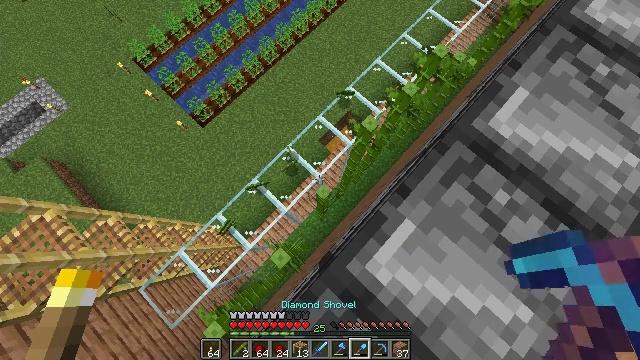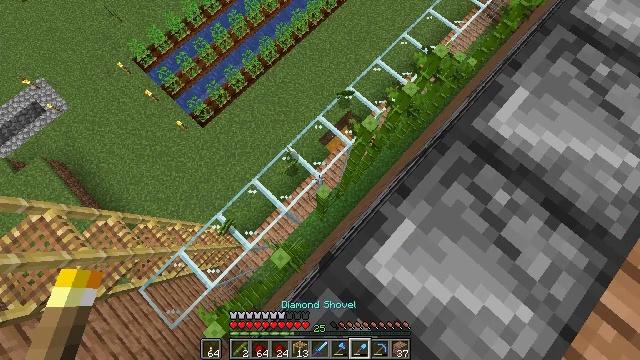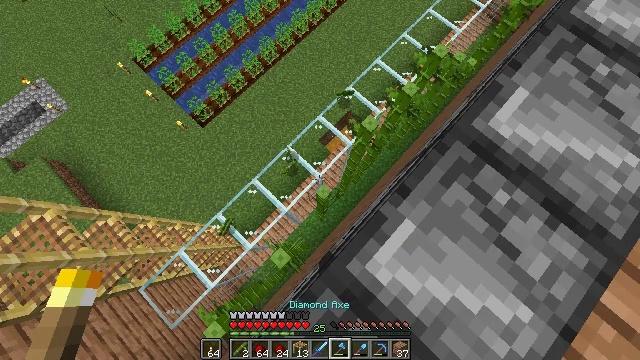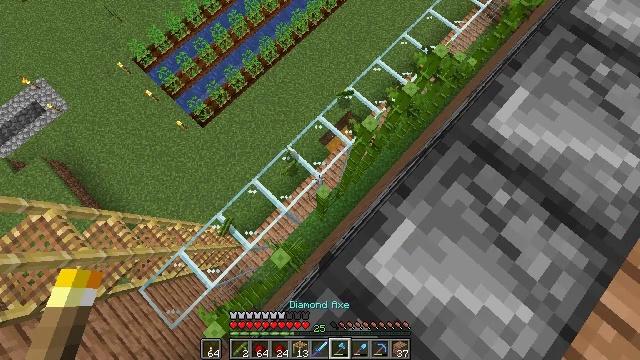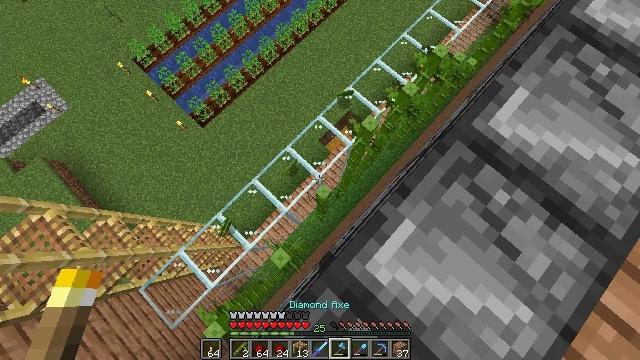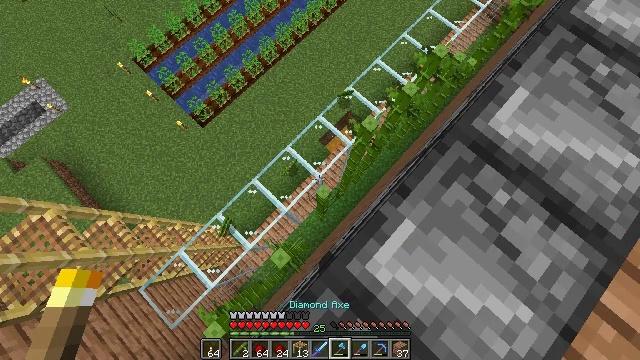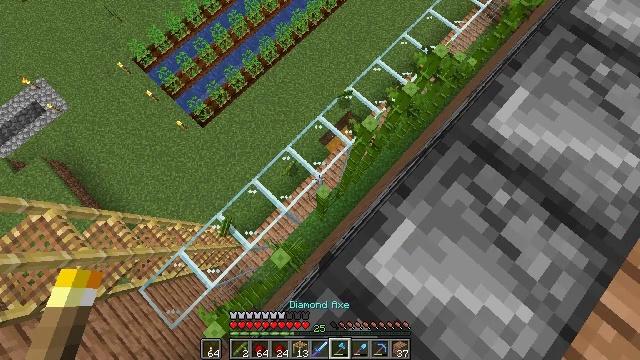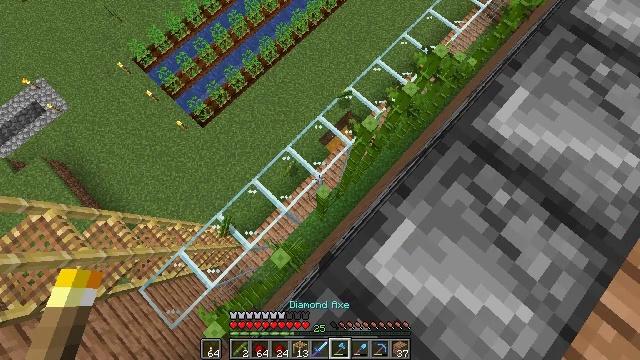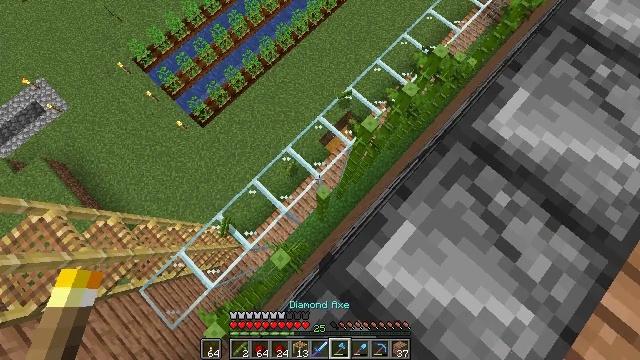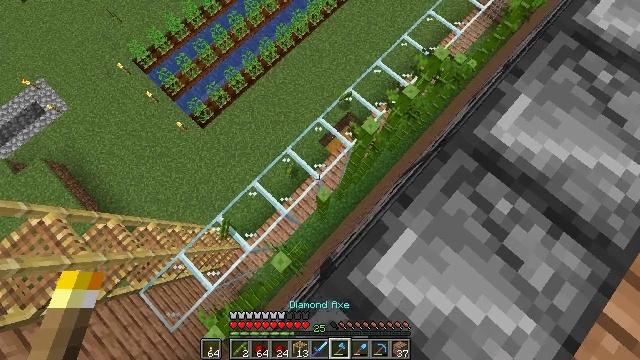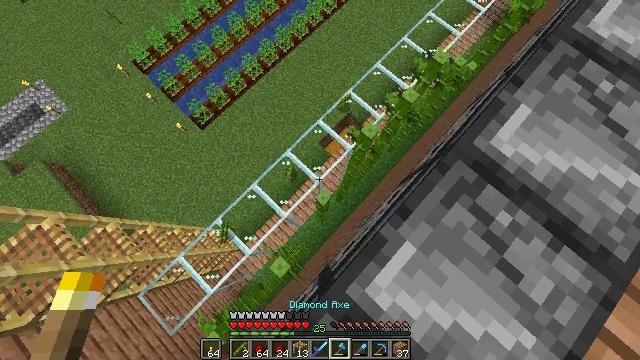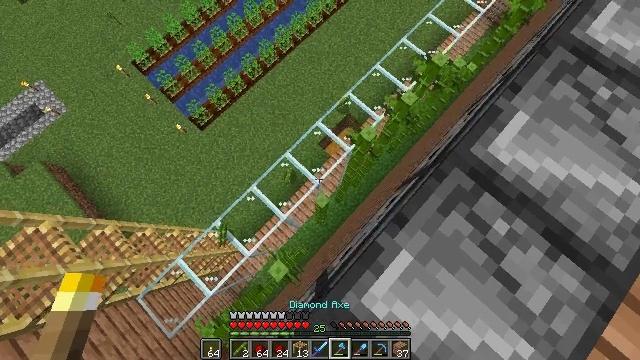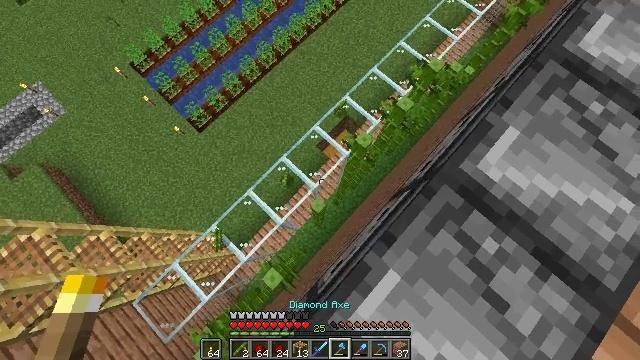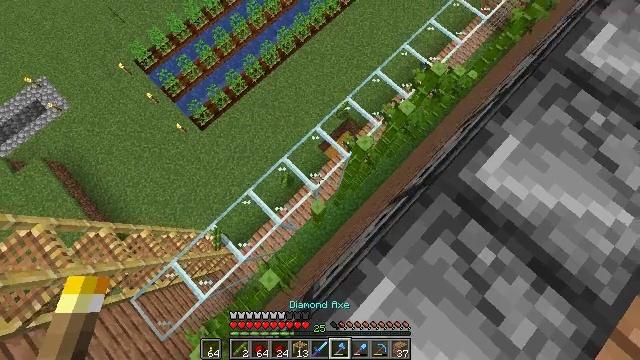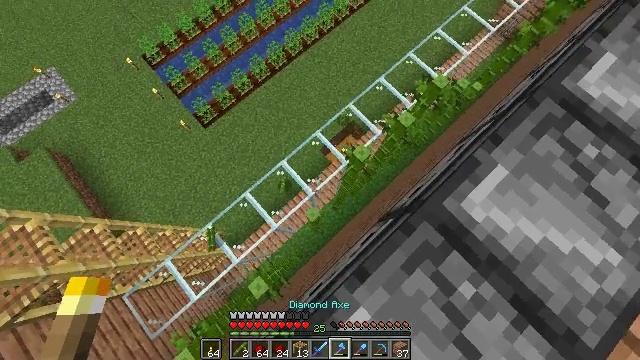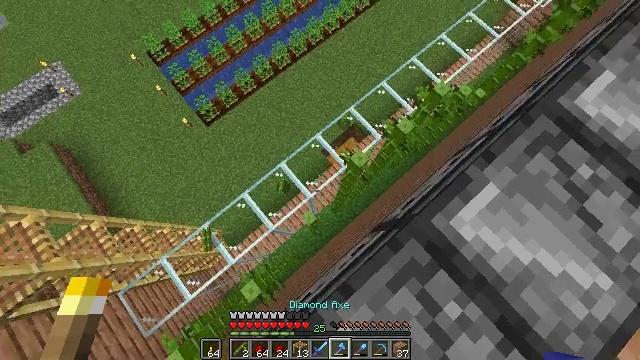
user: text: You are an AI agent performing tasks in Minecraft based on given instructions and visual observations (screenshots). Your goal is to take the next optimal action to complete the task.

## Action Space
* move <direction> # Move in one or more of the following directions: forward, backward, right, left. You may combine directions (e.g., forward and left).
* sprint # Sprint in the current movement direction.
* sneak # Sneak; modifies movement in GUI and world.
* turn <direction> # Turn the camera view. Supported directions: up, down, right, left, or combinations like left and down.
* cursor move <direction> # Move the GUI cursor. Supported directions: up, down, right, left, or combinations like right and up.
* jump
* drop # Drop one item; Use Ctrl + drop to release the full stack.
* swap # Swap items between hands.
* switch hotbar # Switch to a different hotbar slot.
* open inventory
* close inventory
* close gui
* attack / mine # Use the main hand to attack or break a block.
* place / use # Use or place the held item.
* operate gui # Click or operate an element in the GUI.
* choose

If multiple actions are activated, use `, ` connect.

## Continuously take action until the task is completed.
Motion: motion action
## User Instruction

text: Collect bamboo for crafting.
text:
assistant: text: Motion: sneak
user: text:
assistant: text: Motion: sneak
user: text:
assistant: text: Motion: sneak
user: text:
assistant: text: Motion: sneak
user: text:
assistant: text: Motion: sneak
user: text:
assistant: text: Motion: sneak
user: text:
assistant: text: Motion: sneak
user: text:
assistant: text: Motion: move forward, sneak
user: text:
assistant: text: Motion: move forward, sneak
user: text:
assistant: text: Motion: move forward and move right, sneak
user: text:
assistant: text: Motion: move forward and move right, sneak
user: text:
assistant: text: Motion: move forward and move right, sneak
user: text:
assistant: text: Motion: move forward and move right, sneak, turn left
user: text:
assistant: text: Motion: move forward and move right, sneak, turn left
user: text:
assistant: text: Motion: move forward and move right, sneak, turn left
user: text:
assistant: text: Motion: move forward and move right, sneak, turn left
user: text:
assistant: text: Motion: move forward and move right, sneak, turn left
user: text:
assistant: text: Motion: move forward and move right, sneak, turn left
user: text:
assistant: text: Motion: move forward and move right, sneak, turn left
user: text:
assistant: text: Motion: move forward and move right, sneak, turn left
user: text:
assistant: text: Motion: move forward and move right, sneak, turn left
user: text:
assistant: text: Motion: move forward and move right, sneak, turn left
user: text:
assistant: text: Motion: move forward and move right, sneak, turn left
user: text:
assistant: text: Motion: move right, sneak, turn left
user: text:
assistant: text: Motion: sneak
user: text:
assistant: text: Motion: sneak
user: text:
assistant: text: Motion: sneak
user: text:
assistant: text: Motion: sneak, turn down
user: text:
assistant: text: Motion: sneak, turn right and down
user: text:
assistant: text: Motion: sneak, turn right